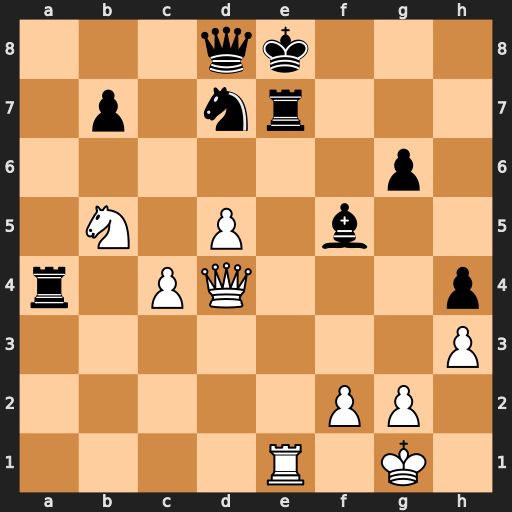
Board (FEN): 3qk3/1p1nr3/6p1/1N1P1b2/r1PQ3p/7P/5PP1/4R1K1
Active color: w
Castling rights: -
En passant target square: -
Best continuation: Nd6+ Kf8 Qh8#